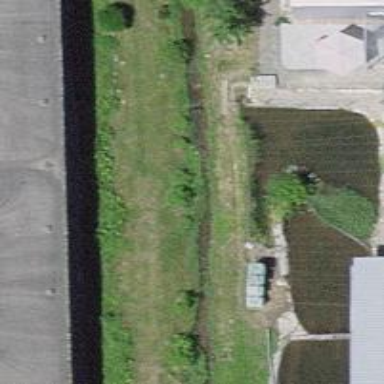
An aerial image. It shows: Ditch in the surroundings.